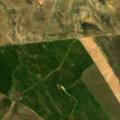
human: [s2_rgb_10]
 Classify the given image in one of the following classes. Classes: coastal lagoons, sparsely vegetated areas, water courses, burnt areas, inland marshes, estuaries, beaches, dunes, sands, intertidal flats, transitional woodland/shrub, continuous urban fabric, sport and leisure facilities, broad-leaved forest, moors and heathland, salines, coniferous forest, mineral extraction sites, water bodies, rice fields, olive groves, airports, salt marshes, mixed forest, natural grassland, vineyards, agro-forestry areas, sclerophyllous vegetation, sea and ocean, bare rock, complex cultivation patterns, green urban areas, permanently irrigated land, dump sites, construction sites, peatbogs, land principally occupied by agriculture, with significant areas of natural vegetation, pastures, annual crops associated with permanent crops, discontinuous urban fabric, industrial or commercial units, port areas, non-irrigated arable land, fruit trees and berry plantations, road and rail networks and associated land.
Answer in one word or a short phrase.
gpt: non-irrigated arable land, transitional woodland/shrub